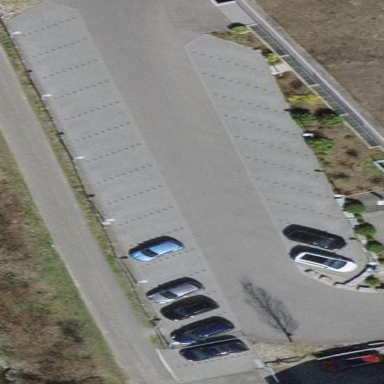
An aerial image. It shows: Parking area.